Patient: sex M, age 26
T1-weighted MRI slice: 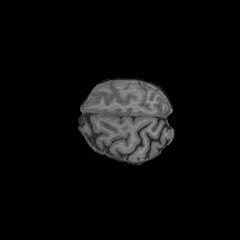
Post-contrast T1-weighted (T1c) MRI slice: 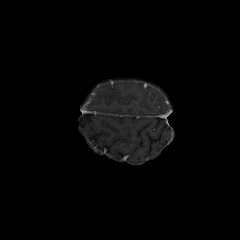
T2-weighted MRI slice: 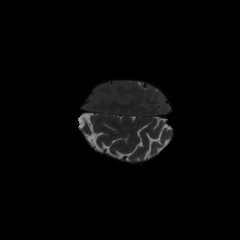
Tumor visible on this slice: no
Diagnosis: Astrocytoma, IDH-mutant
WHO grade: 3